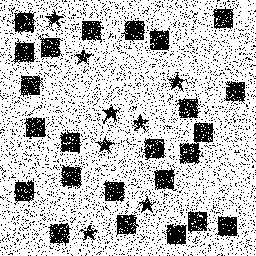
Squares: 24
Triangles: 0
Stars: 8
Total shapes: 32